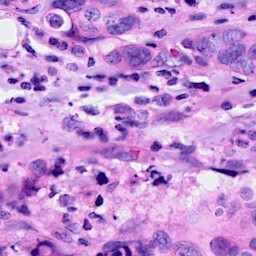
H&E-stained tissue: Breast